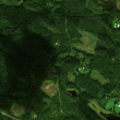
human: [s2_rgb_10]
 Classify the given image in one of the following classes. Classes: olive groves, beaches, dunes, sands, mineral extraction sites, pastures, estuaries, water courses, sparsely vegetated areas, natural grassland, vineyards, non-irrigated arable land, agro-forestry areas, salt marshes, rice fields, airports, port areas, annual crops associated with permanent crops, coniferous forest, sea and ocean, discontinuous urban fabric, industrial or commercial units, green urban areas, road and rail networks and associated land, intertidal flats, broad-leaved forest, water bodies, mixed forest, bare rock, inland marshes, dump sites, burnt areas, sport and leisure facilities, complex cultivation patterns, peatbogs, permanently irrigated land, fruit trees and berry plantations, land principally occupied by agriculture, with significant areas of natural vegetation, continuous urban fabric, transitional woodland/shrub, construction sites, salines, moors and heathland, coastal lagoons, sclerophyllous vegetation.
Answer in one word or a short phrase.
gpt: coniferous forest, mixed forest, water bodies